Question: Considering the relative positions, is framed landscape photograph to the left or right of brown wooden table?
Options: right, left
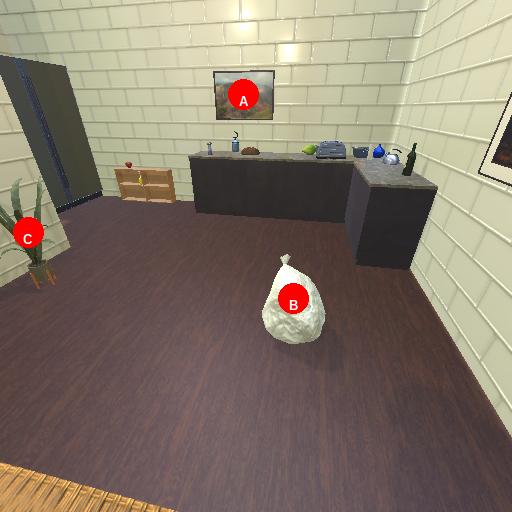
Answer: right